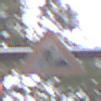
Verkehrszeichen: Arbeitsstelle
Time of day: MorningAfternoon
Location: Outdoor (Nature)
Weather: Overcast
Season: Autumn
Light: Natural